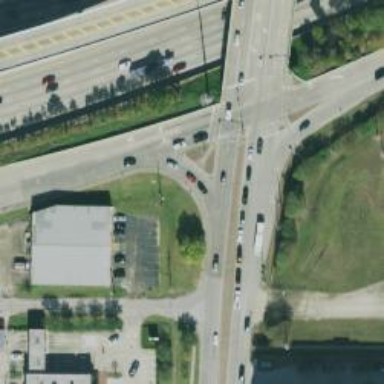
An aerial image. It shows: Frontage road connected to secondary link.